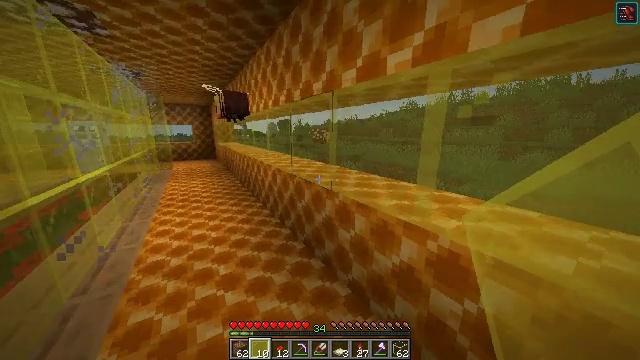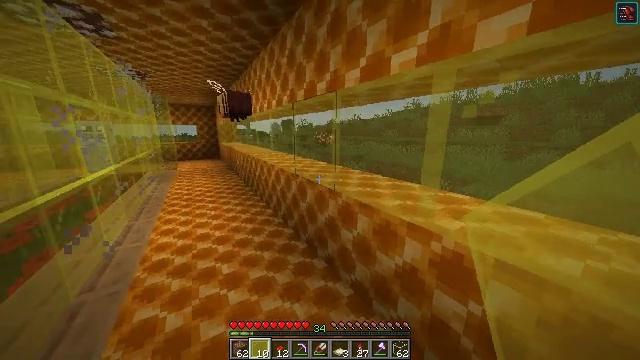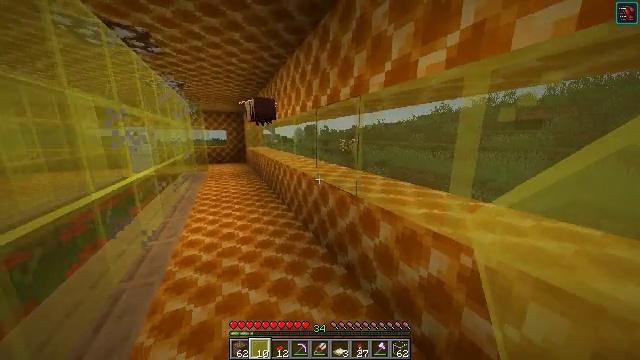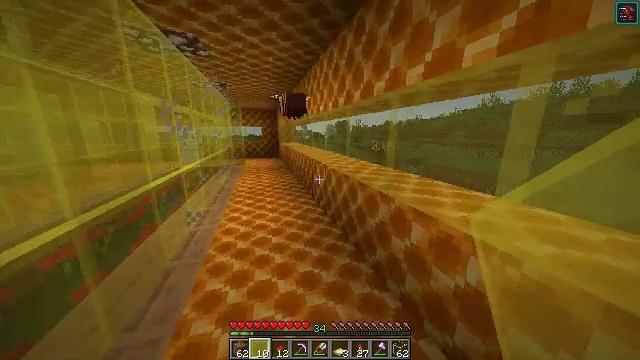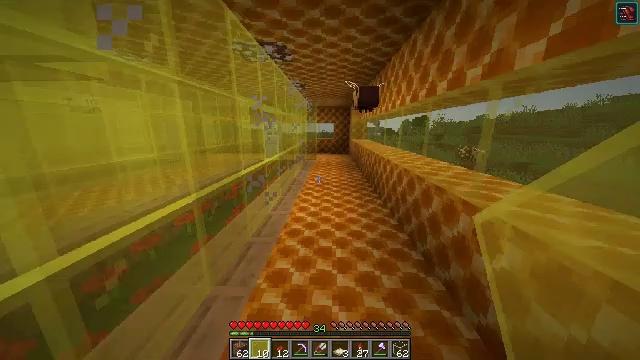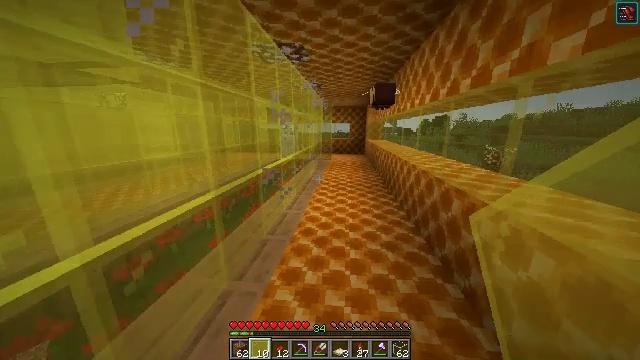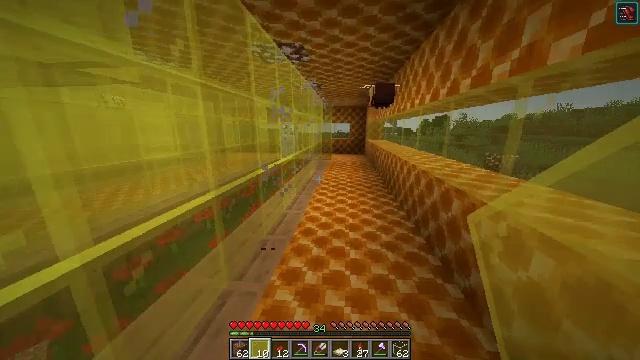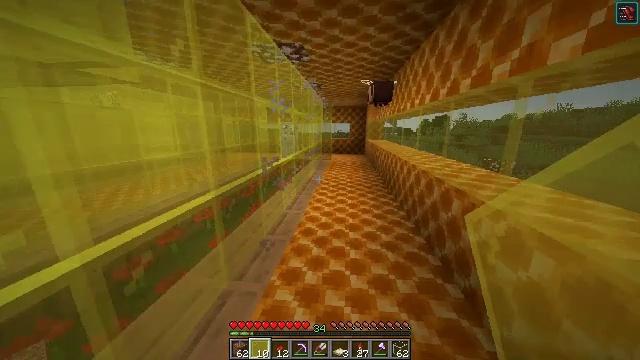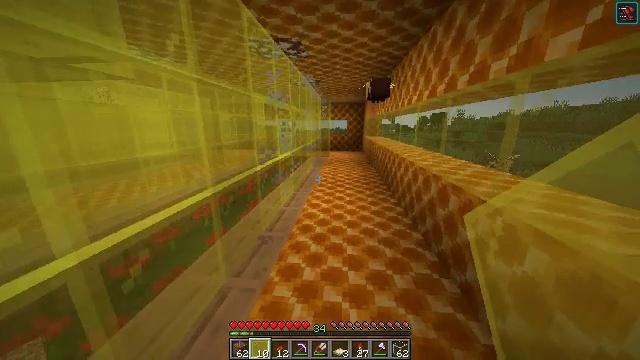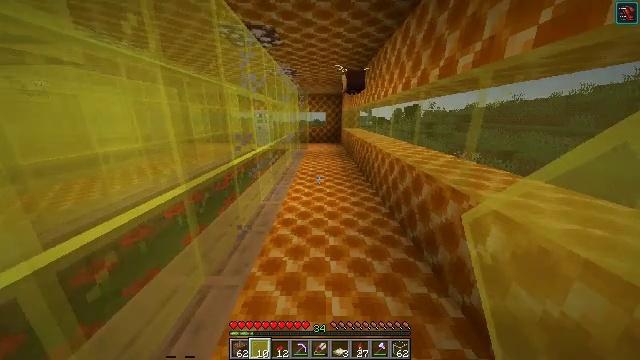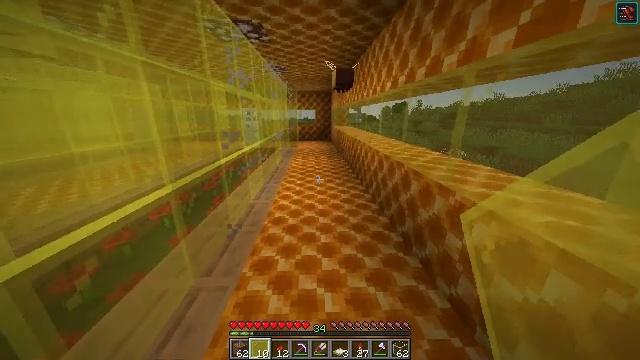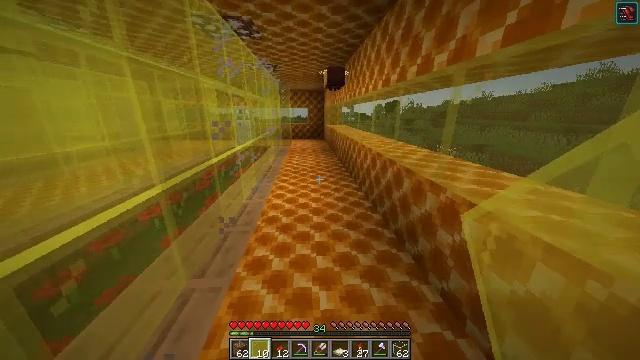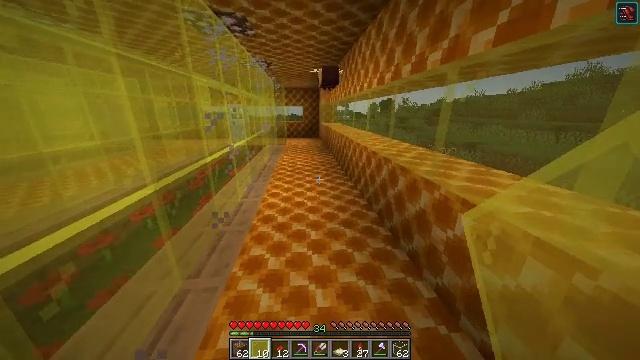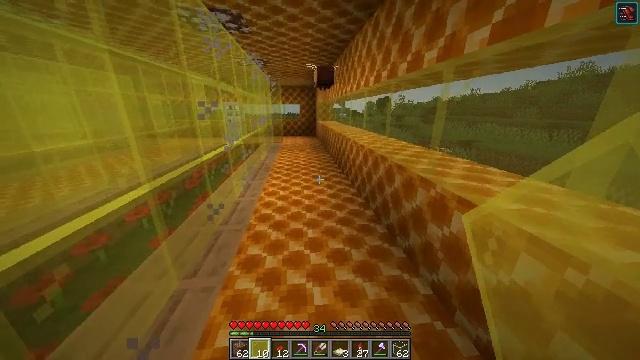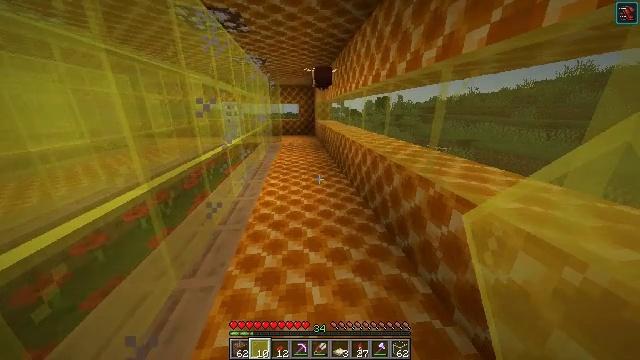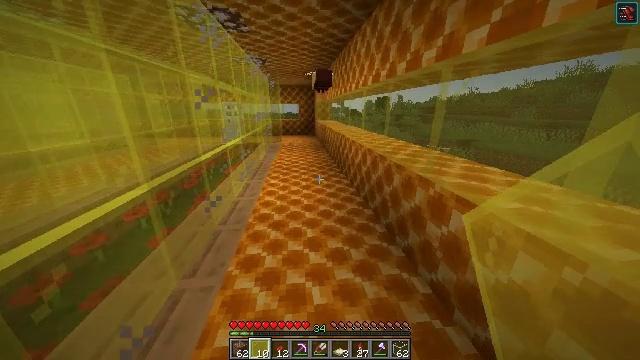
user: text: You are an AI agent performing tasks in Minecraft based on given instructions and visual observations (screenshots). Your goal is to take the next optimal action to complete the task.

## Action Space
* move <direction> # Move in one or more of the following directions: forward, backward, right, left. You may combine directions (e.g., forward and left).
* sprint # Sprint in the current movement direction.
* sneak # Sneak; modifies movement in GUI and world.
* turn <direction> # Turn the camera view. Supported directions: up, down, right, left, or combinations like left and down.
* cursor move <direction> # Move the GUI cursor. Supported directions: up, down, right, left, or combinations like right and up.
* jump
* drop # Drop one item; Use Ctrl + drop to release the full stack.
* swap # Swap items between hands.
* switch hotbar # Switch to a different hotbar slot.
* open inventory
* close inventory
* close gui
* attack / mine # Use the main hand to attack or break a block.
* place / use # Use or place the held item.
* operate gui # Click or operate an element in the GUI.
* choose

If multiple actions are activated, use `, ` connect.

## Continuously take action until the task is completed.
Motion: motion action
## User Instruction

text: Attack the yellow stained glass pane to break it.
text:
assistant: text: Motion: no_op
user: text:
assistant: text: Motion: turn left and up
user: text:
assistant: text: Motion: turn left and down
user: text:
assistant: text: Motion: turn left
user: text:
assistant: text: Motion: turn left
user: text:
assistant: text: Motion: no_op
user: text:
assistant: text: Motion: no_op
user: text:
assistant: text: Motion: no_op
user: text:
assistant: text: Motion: turn right and down
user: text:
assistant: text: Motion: turn right
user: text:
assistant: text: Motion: turn right
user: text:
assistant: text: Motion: turn right
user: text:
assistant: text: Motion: no_op
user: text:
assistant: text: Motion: no_op
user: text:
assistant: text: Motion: no_op
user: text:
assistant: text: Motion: no_op
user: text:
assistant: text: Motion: no_op
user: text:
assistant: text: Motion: no_op
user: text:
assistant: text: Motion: no_op
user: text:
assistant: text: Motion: no_op
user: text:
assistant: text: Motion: no_op
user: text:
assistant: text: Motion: turn left
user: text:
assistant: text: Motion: turn left and up
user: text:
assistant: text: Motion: turn left and up
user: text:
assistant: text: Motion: turn left and up
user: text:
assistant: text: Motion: turn left and up
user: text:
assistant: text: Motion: no_op
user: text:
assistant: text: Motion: no_op
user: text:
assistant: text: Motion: turn left and up
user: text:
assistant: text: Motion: turn left and up